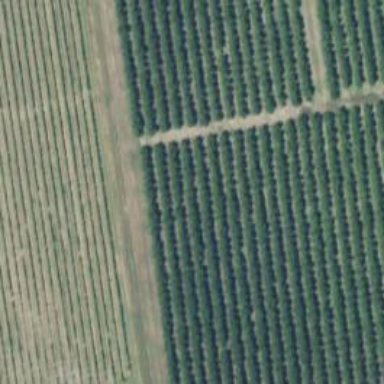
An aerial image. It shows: Orchard.